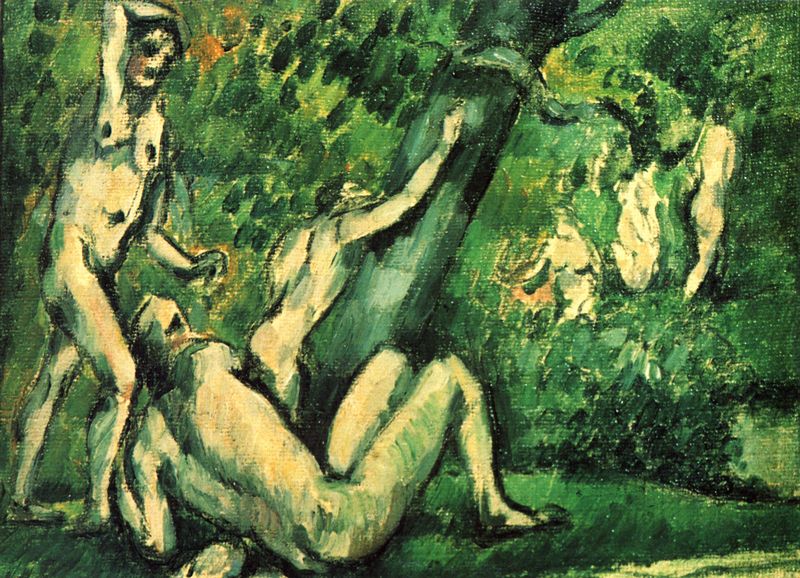
Titel: Badende
Künstler: Paul Cézanne
Institution: Privatsammlung
Schlagwörter: akt, baum, blau, blätter, gemälde, kopf, körper, mann, nackt, schatten, wasser, baden, badende, bäume, cezanne, fluss, frauen, gelb, grob, grün, landschaft, menschen, see, teich, ufer, äste, braun, brust, frau, licht, mund, männer, orange, rücken, schwarz, weiss, gras, rasen, rot, wiese, beige, expressionismus, leute, arm, arme, augen, mensch, stehen, ast, baumstamm, natur, stamm, busch, büsche, gebüsch, gehen, sonne, figur, pose, drei, blatt, pflanzen, wald, garten, beine, pflücken, bein, brüste, liegen, beobachten, figuren, angst, nackte, bauchnabel, liegend, oberschenkel, striche, punkte, versteckt, umarmen, fuss, kontur, popo, schlange, orgie, sündenfall, diagonale, wildnis, versteck, sechs, lagern, phallus, geheim, fallus, blatter, pechstein, erotk, 6, po, nackerte, enthemmt, fraueen, naturisten